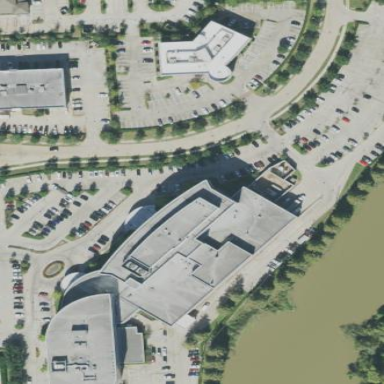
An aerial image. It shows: Hospital providing healthcare services.